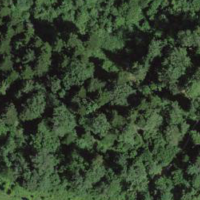
EUNIS habitat code: 43
Species observed at this site:
Sorbus aucuparia